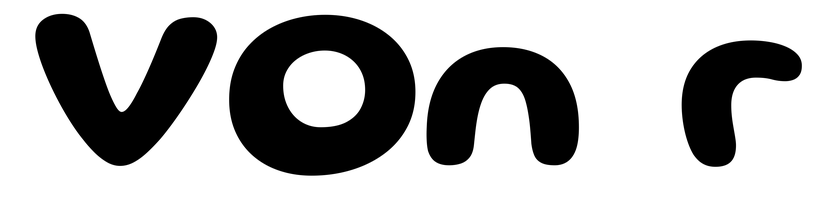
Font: Gluten_SemiBold